Question: So I'm looking at a code that's supposed to be an example of pass by reference.
This example comes from here:

When I compile it the error I get here is related to the "int temp=i" line:
> Error 1 error C2440: 'initializing' : cannot convert from 'int *' to 'int'
And the other error relates to the "j = temp" line:
> Error 2 error C2440: '=' : cannot convert from 'int' to 'int *'
I'm guessing it has something to do with pointers. I'm expecting to get flamed for not having a greater knowledge of pointers here as I'm sure it's a simple solution, but please bear in mind that I'm looking at this code precisely for that reason!
Code:
'''
#include <stdio.h>
void swapnum(int *i, int *j) {
int temp = i;
i = j;
j = temp;
}
int main(void) {
int a = 10;
int b = 20;
swapnum(&a, &b);
printf("A is %d and B is %d
", a, b);
return 0;
}
'''
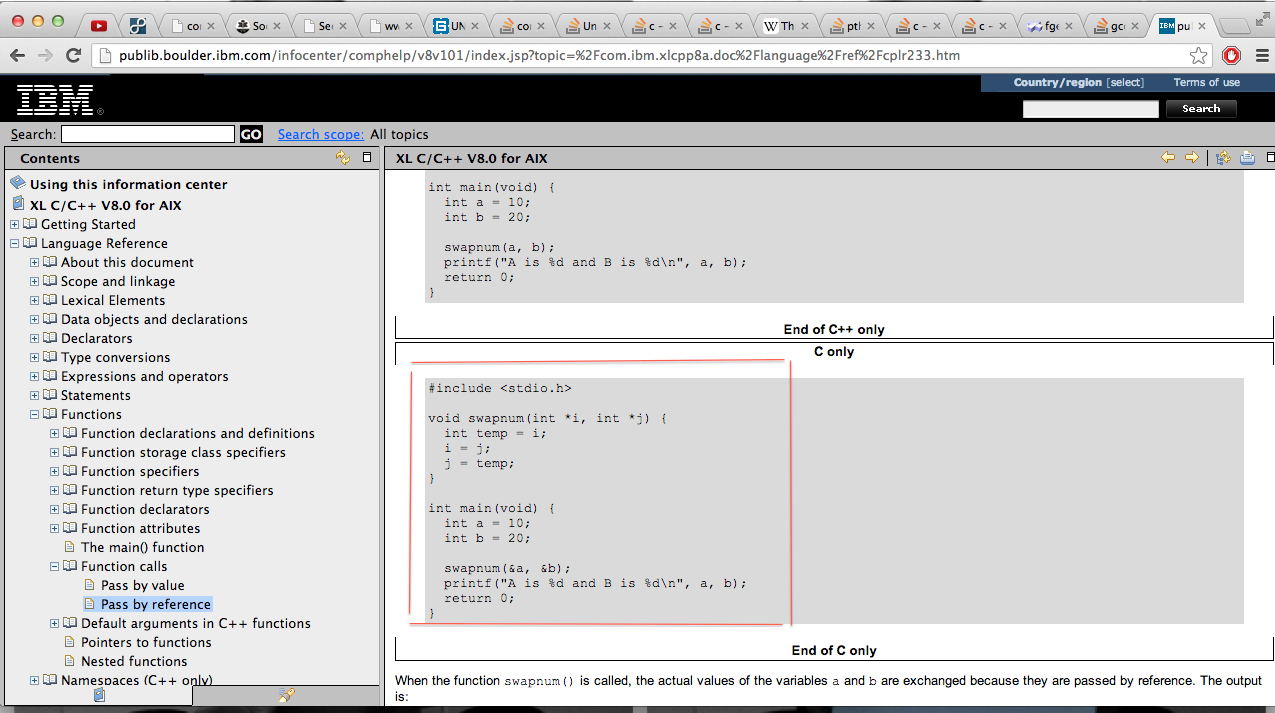
Answer: The problem is in your swap function. Your swap function should be as follows:
'''
void swapnum( int *i, int *j ) {
// Checks pre conditions.
assert( i != NULL );
assert( j != NULL );
// Defines a temporary integer, temp to hold the value of i.
int const temp = *i;
// Mutates the value that i points to to be the value that j points to.
*i = *j;
// Mutates the value that j points to to be the value of temp.
*j = temp;
}
'''
... this is because 'i' and 'j' are pointers. Observe that when you call 'swapnum' you are passing the address of 'i' and the address of 'j', hence pointers are needed to point to those memory addresses. To get the value of a memory address (a pointer) you must dereference it using this fancy '*' syntax, '*i' implies 'i' .